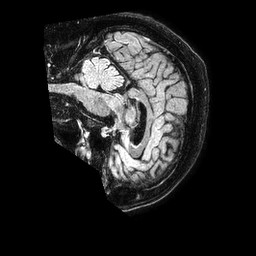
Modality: FLAIR
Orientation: sagittal
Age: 70
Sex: male
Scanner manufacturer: philips
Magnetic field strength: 1.5 T
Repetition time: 4.8 s
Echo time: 0.3 s